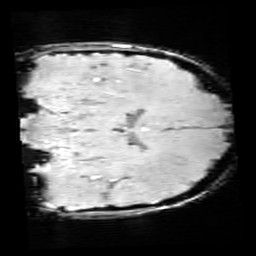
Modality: SWI
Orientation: coronal
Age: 10
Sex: male
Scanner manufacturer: siemens
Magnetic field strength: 3 T
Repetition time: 0.027 s
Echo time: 0.02 s